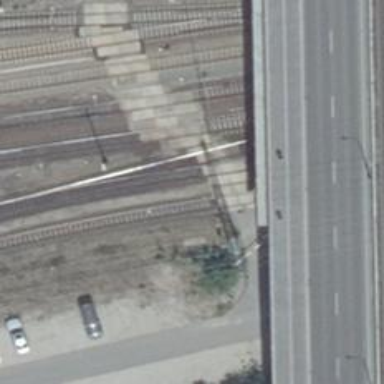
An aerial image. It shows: Electrified rail siding with contact line.